Question: I was wondering, how you could do something like this, e.g. make the separator line usable, in this example as a display of votes. I think the separator line is a cell here. When you click on it a popover menu comes and you can click what you want to vote for. My question is: Does someone know how to do that or has a link to a useful explanation?

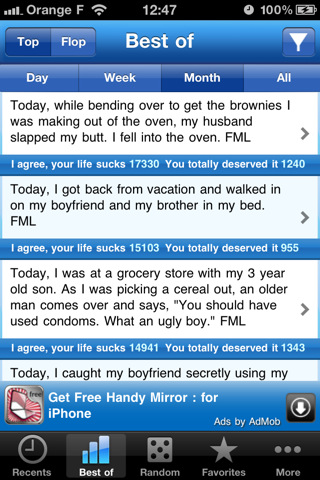
Answer: I don't think that the "seperators" are actual cells, but rather part of the previous cell. You can see that the indicatorview is seemingly not centered vertically (which I personally even find sloppy).
So, just make a custom cell with your desired behavior. Maybe google for "Accordeon cell" or something like that, I think I remember they talked about cells like that in the previous WWDCs.